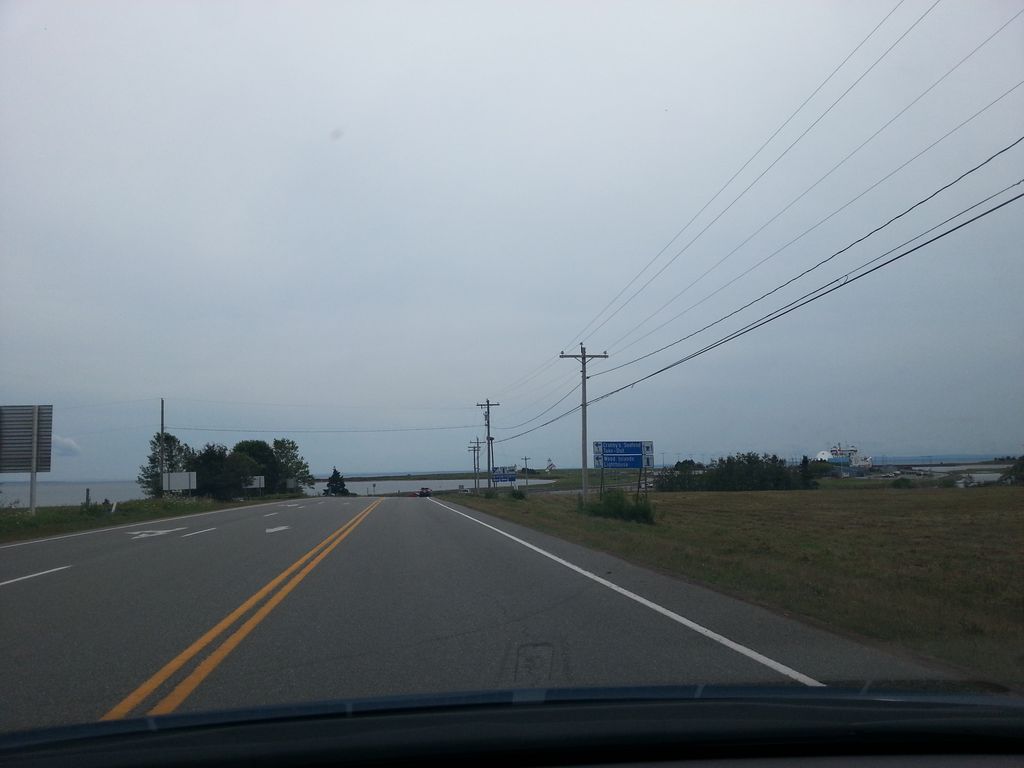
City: charlottetown